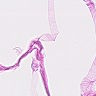
Metastatic tissue present: no